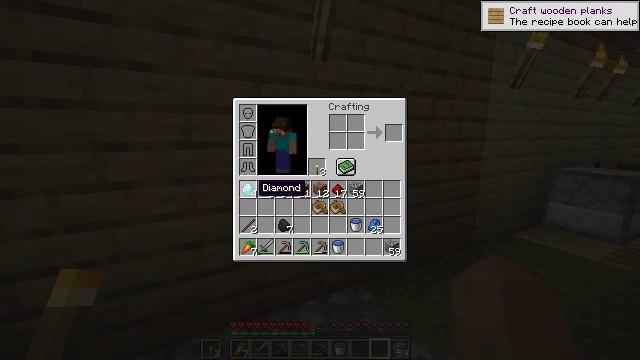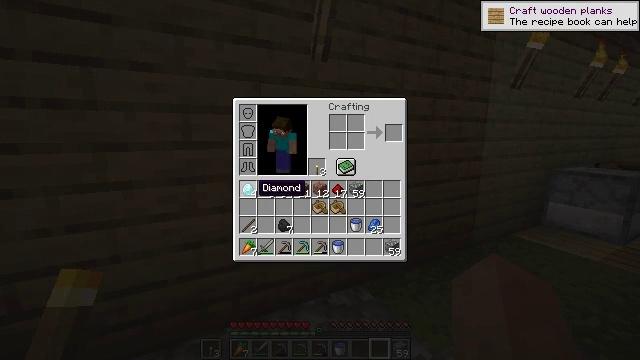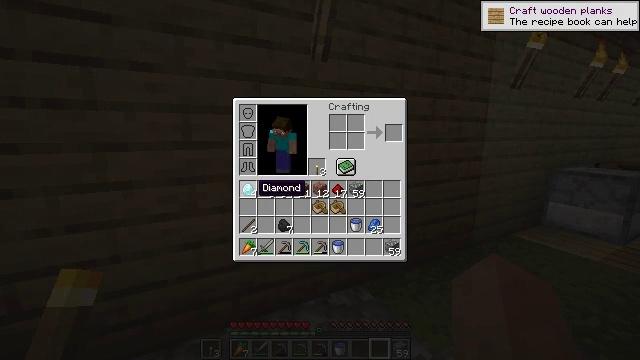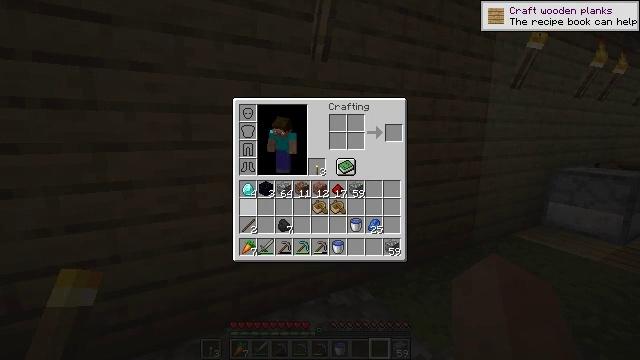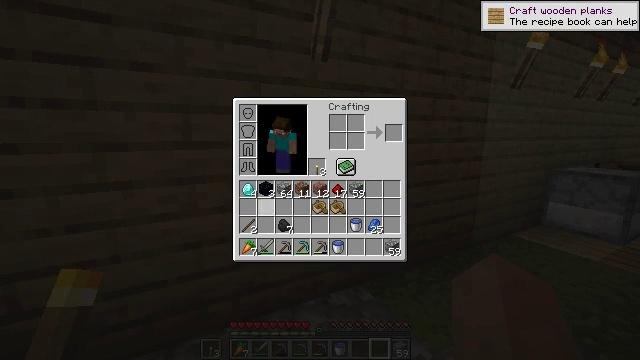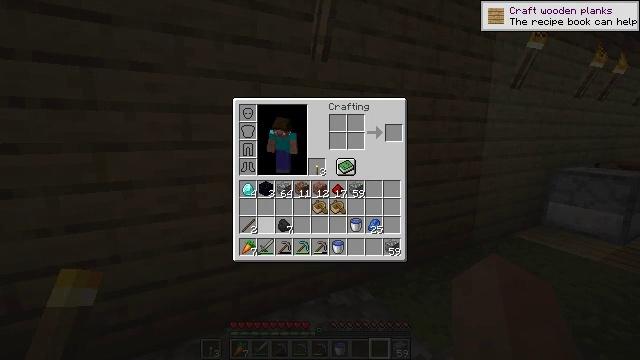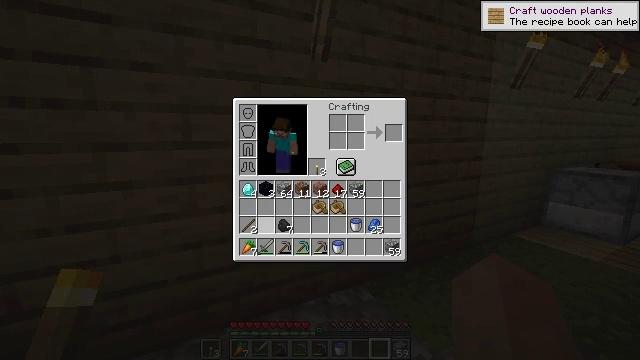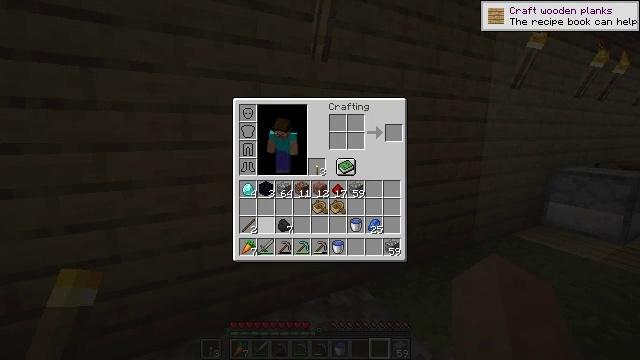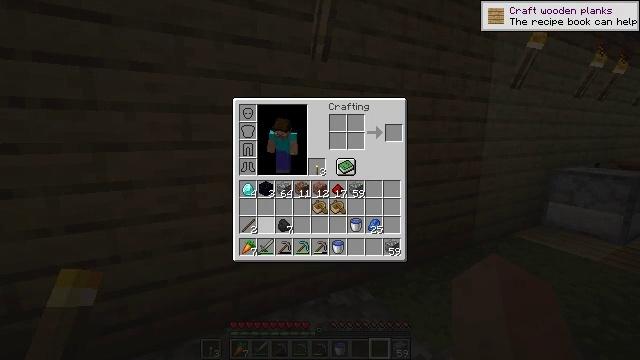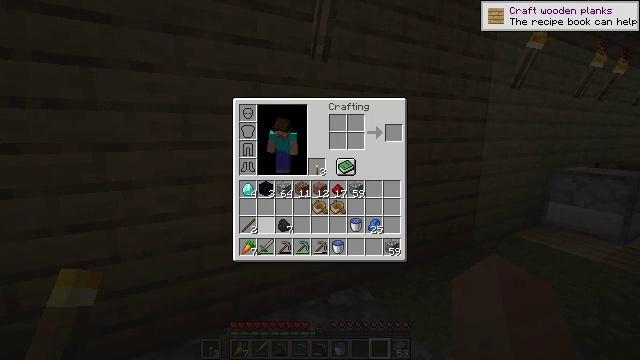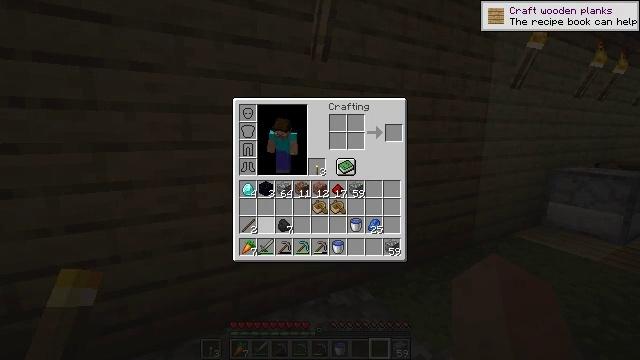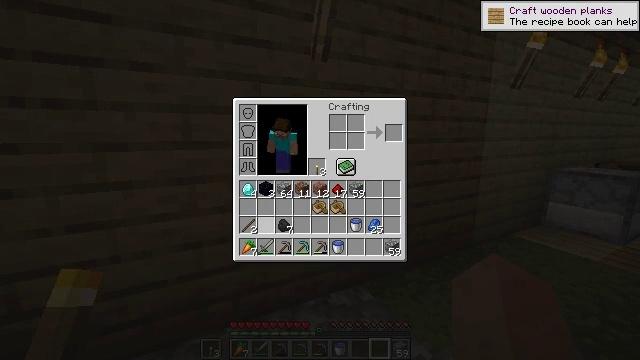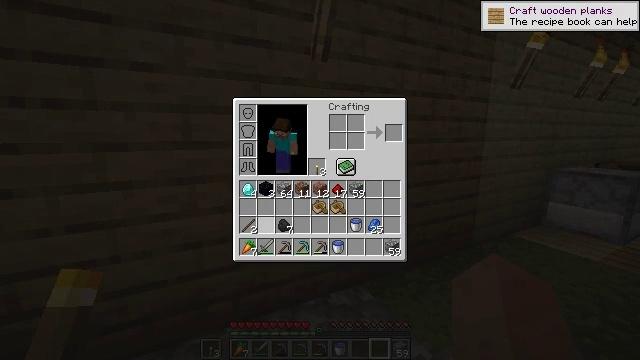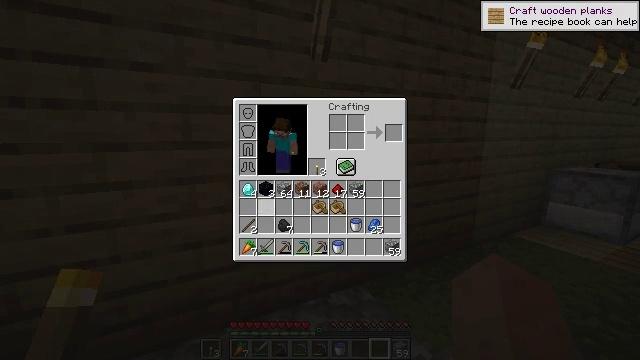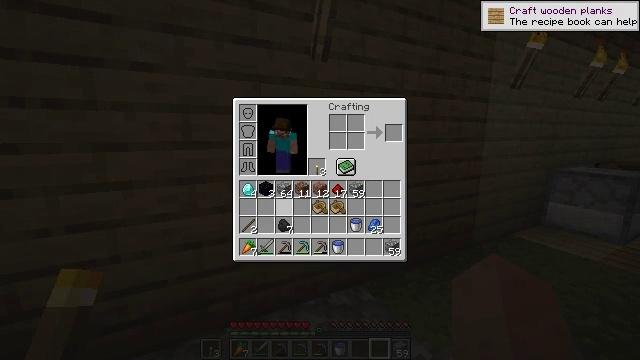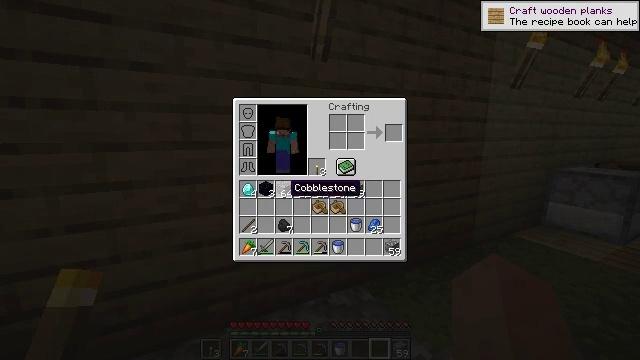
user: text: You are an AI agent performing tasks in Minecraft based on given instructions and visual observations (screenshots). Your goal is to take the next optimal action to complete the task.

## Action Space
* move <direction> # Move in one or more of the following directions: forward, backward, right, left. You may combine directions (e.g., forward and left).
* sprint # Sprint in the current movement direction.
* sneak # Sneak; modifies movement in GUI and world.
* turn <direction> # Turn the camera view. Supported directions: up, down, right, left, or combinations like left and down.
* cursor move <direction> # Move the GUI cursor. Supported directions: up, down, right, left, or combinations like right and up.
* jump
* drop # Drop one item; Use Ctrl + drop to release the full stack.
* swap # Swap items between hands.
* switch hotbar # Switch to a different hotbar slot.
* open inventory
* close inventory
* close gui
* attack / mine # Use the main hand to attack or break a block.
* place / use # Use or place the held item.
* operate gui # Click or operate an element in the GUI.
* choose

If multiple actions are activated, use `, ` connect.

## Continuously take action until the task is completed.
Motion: motion action
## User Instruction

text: Prepare materials to craft a diamond sword.
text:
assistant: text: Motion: no_op
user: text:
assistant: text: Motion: no_op
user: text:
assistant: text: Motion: no_op
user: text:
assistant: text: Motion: cursor move down
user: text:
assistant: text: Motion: cursor move down
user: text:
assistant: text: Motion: cursor move down
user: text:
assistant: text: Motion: no_op
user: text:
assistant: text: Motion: no_op
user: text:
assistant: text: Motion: no_op
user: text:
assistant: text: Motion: no_op
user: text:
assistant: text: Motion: no_op
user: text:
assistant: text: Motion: cursor move up
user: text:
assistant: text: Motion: cursor move up
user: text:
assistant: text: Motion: cursor move right and up
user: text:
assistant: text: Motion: no_op
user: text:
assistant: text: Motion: no_op
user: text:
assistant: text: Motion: no_op
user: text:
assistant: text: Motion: no_op
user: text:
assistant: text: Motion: no_op
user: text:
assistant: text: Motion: no_op
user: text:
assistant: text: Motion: no_op
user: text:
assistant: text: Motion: no_op
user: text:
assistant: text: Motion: no_op
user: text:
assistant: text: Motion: no_op
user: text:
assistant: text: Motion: no_op
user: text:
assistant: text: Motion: no_op
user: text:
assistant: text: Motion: turn right, close gui
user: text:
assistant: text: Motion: turn right, open inventory
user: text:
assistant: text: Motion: turn right, open inventory
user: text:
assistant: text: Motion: turn right